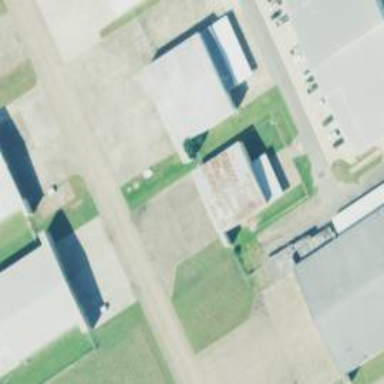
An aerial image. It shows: Hangar located at airport.